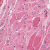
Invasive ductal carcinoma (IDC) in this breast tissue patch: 0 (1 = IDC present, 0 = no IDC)